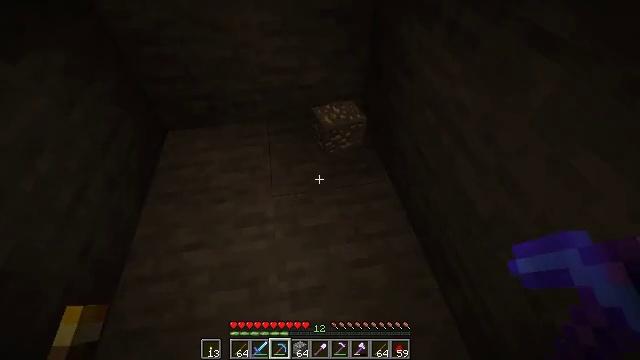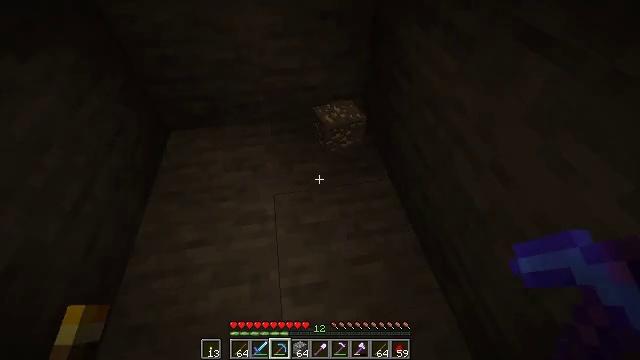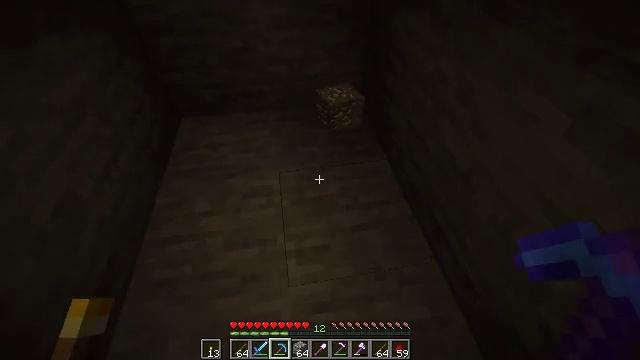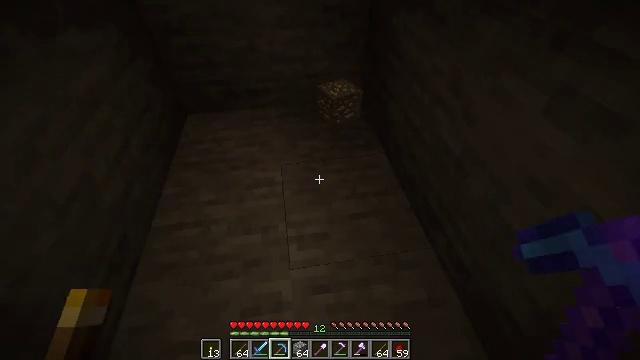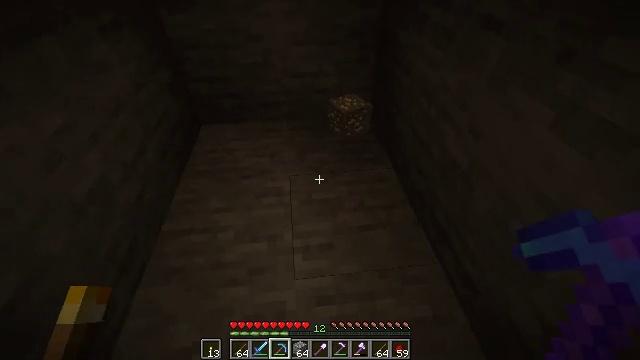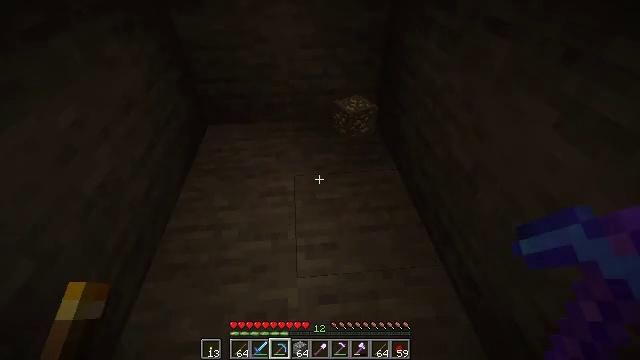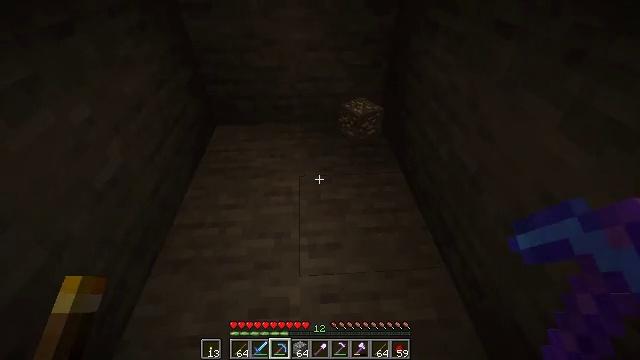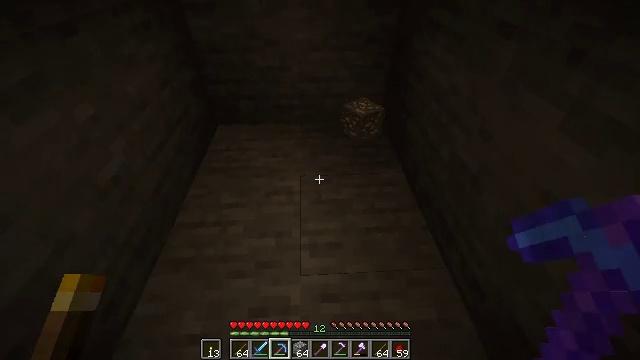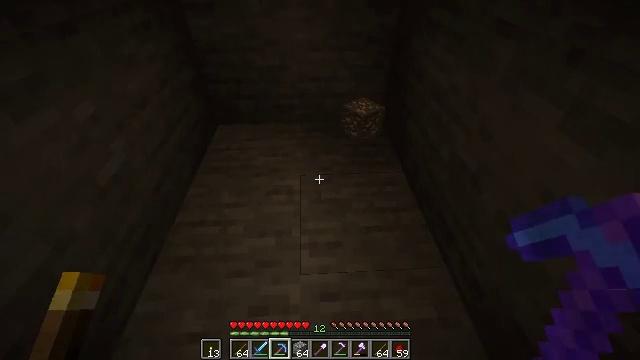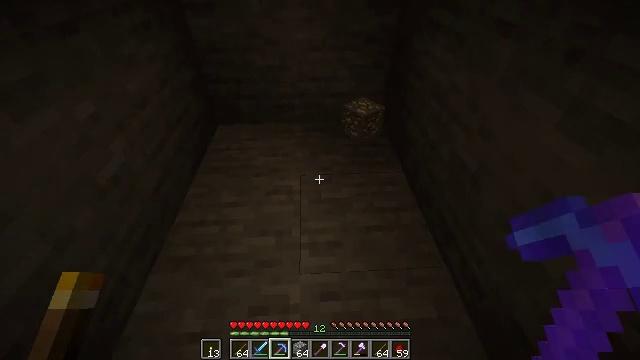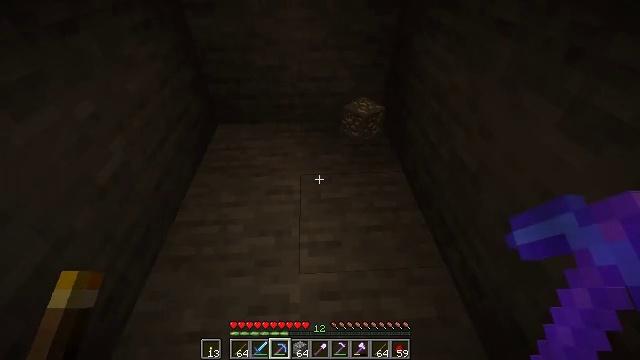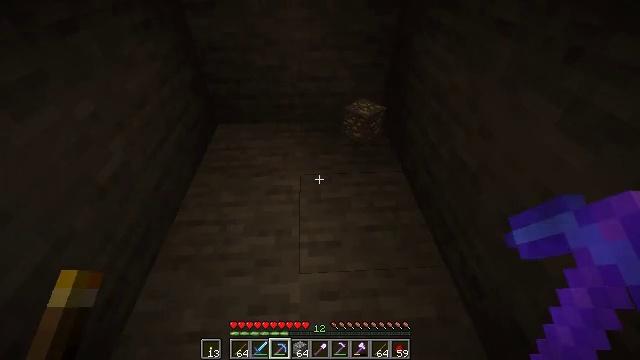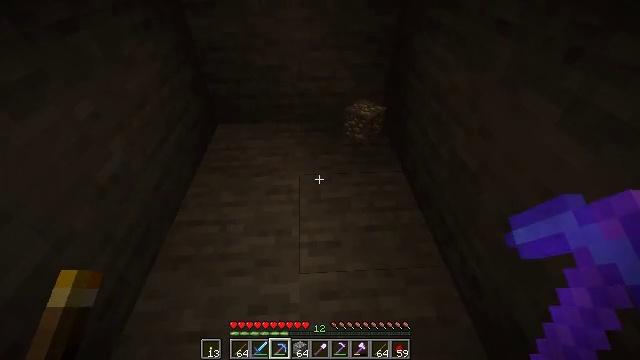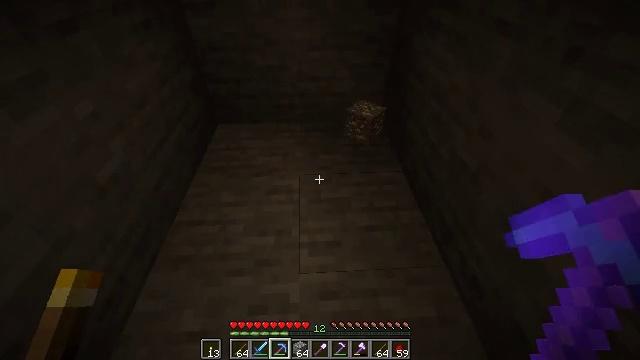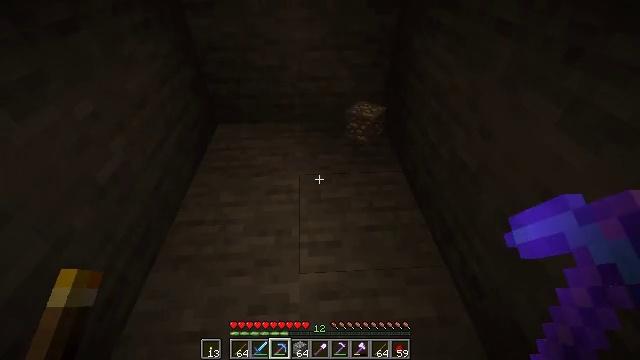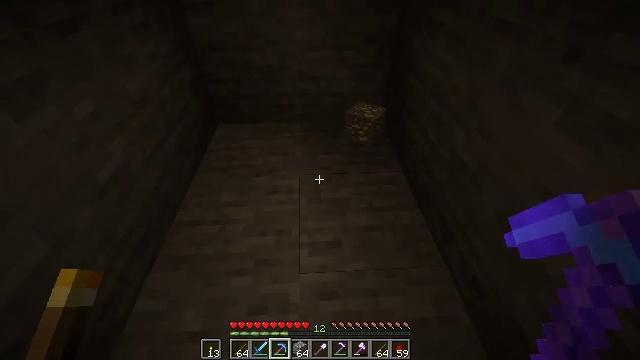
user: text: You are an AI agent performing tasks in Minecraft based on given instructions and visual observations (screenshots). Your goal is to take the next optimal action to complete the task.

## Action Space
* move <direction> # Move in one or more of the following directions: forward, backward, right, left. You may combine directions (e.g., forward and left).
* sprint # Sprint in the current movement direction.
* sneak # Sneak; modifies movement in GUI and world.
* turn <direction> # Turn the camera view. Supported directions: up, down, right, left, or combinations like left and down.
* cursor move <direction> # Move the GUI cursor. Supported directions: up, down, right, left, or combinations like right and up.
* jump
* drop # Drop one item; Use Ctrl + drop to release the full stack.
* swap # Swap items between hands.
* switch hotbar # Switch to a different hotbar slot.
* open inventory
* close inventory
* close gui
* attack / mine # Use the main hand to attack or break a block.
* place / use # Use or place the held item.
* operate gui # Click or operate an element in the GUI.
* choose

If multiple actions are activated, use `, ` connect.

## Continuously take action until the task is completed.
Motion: motion action
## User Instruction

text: Mine the gold ore underground.
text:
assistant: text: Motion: move back
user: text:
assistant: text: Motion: no_op
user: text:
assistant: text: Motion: turn up
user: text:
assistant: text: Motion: turn left and up
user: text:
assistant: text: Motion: turn left
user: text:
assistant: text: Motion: turn left
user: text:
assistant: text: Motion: no_op
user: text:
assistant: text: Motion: no_op
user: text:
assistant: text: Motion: no_op
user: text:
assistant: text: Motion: no_op
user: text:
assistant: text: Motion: no_op
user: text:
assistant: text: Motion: no_op
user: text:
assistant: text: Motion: no_op
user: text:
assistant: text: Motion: no_op
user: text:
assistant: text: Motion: no_op
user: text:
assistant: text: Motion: no_op
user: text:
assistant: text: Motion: no_op
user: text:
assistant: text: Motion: no_op
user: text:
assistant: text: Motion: no_op
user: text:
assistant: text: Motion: no_op
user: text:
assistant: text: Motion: no_op
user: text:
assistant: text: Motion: no_op
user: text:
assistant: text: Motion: no_op
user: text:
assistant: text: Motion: open inventory
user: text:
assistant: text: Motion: open inventory
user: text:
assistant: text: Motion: open inventory
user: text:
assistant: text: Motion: open inventory
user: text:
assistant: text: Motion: no_op
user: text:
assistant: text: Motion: no_op
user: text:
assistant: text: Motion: no_op